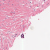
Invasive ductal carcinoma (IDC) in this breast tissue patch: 0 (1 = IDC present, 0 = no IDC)